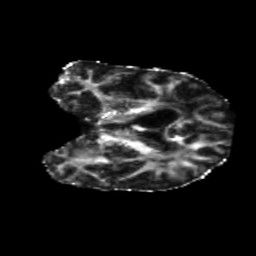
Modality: FA
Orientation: coronal
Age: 46
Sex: male
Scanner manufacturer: siemens
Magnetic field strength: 3 T
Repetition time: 5.25 s
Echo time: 0.08 s